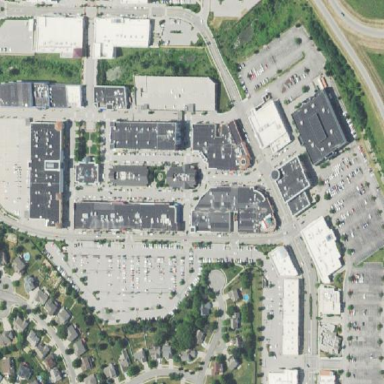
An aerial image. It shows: Retail area categorized as shopping mall.